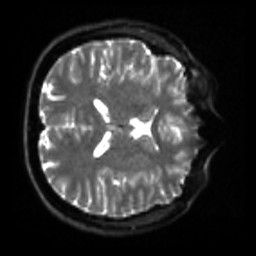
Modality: sbref
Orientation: axial
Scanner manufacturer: siemens
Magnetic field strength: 3 T
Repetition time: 4 s
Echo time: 0.0594 s